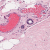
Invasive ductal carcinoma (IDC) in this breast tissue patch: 0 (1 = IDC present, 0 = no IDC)